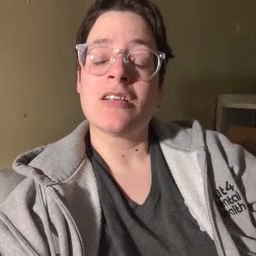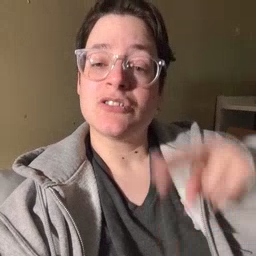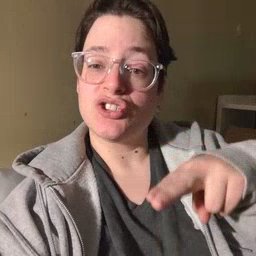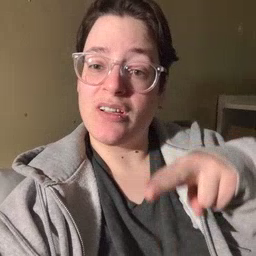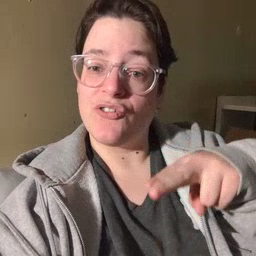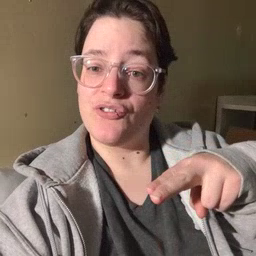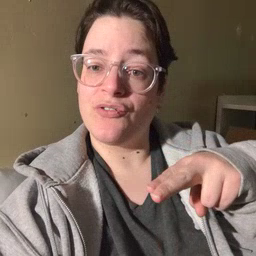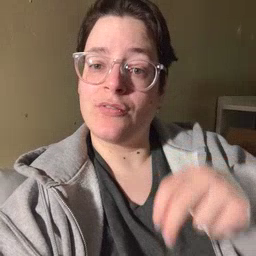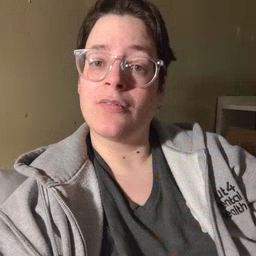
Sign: chair